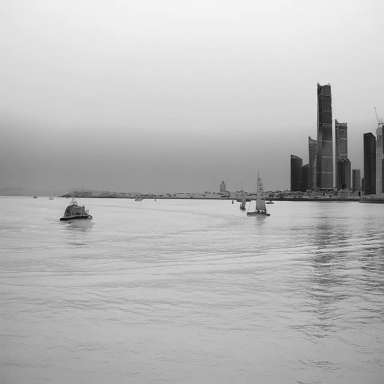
There are eight objects shown in the infrared image, including six sailboats, and two canoes.